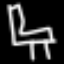
Label: chair